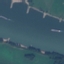
Land use / land cover class: River